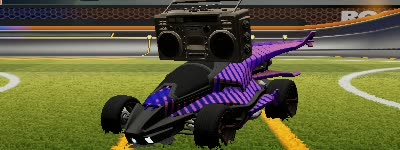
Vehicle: aftershock